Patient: sex F, age 60
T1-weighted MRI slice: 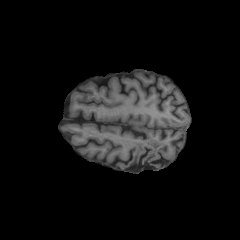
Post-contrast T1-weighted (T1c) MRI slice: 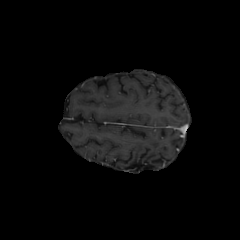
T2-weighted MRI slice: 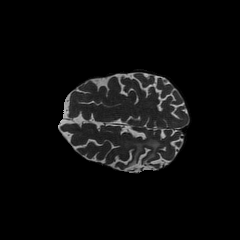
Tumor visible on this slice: yes
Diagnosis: Glioblastoma, IDH-wildtype
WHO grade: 4